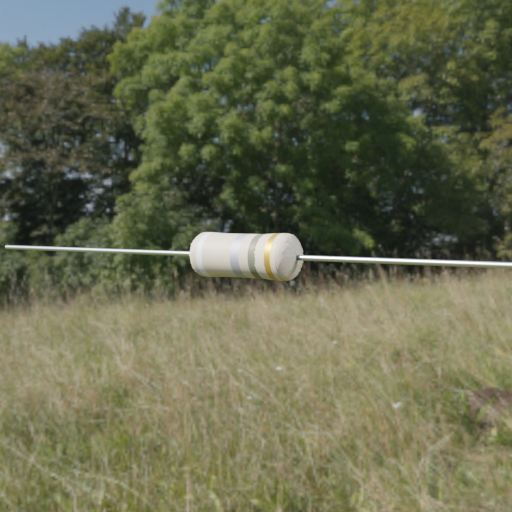
Resistor colour bands (in order): white, silver, gray, gold